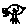
Label: bird